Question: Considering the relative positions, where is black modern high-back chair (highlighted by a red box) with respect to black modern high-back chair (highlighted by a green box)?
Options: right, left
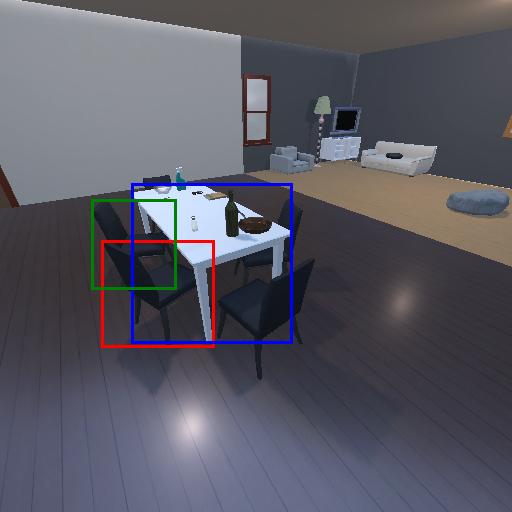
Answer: right